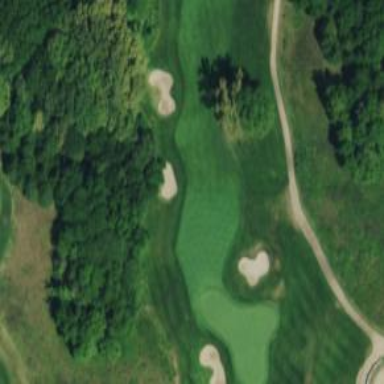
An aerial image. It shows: View of golf hole.